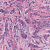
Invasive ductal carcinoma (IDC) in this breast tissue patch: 1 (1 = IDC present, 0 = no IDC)